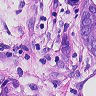
Metastatic tissue present: yes